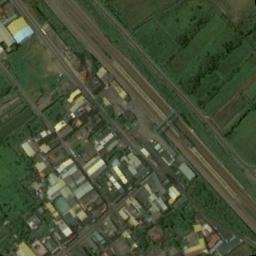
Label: railway_station